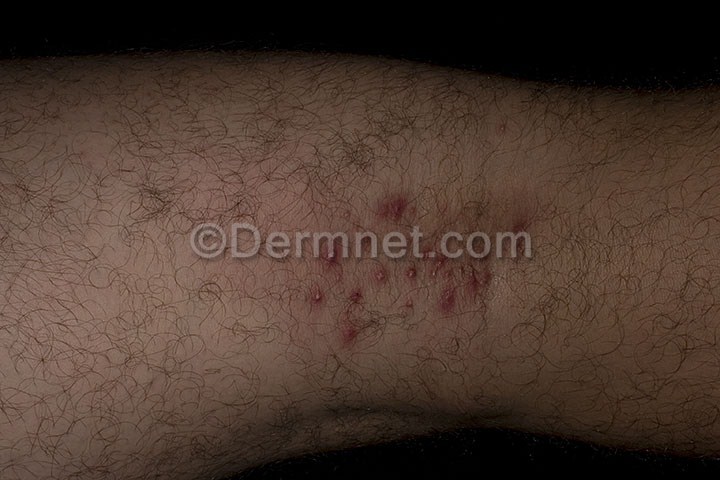
Disease: Cellulitis Impetigo and other Bacterial Infections